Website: macys
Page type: cart
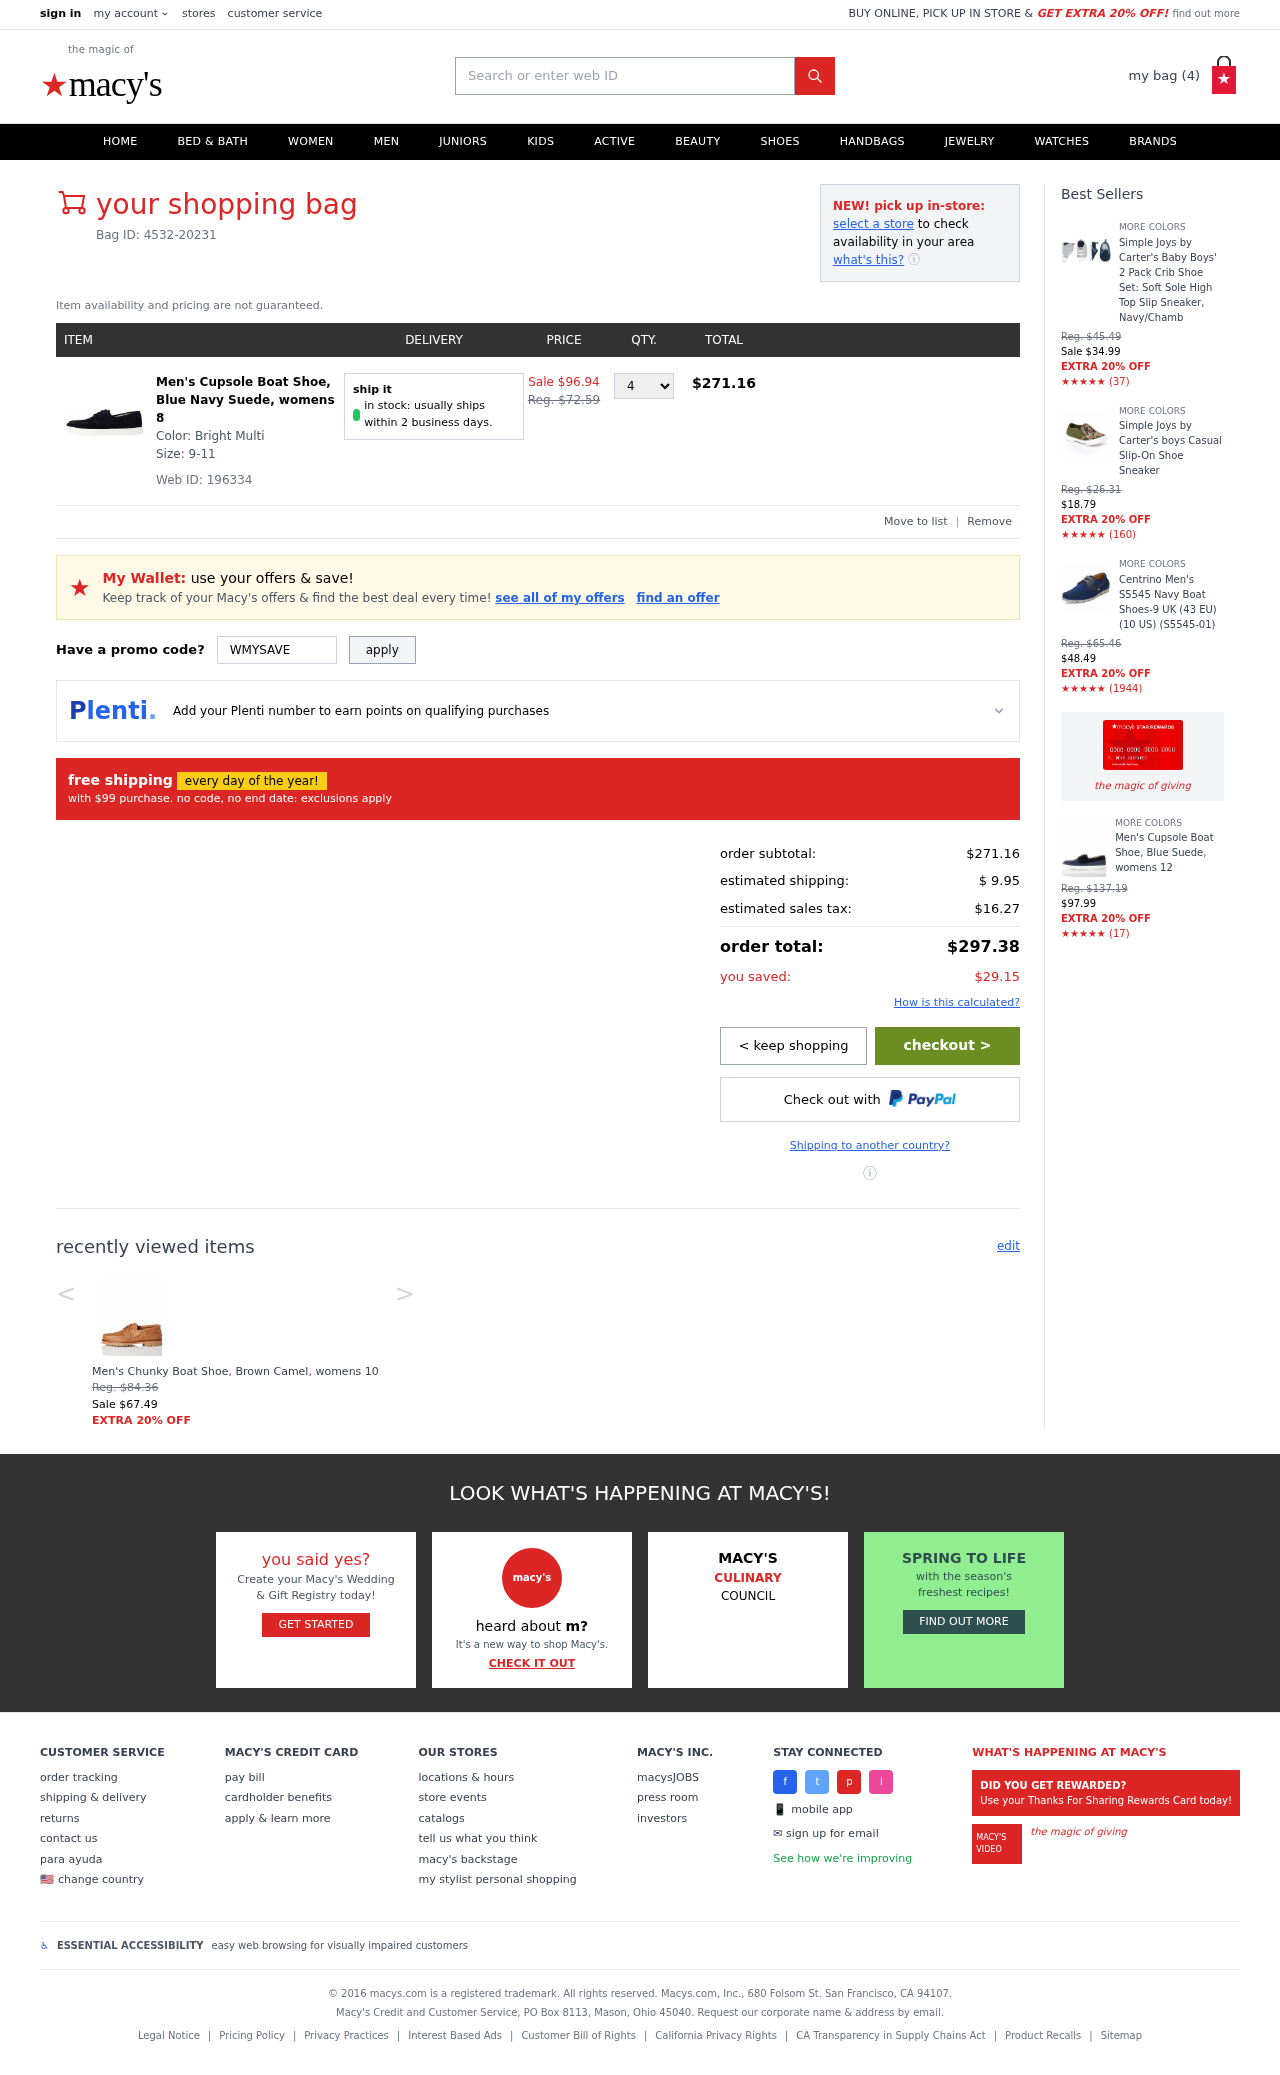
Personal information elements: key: PII_PROMO_CODE
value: WMYSAVE
Product elements: key: PRODUCT1_NAME
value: Men's Cupsole Boat Shoe, Blue Navy Suede, womens 8
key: PRODUCT1_PRICE
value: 67.79
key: PRODUCT1_QUANTITY
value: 4
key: PRODUCT2_NAME
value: Men's Chunky Boat Shoe, Brown Camel, womens 10
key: PRODUCT2_PRICE
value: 67.49
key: PRODUCT3_NAME
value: Simple Joys by Carter's Baby Boys' 2 Pack Crib Shoe Set: Soft Sole High Top Slip Sneaker, Navy/Chamb
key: PRODUCT3_NUM_RATINGS
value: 37
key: PRODUCT3_PRICE
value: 34.99
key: PRODUCT4_NAME
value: Simple Joys by Carter's boys Casual Slip-On Shoe Sneaker
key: PRODUCT4_NUM_RATINGS
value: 160
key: PRODUCT4_PRICE
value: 18.79
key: PRODUCT5_NAME
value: Centrino Men's S5545 Navy Boat Shoes-9 UK (43 EU) (10 US) (S5545-01)
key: PRODUCT5_NUM_RATINGS
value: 1944
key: PRODUCT5_PRICE
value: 48.49
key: PRODUCT6_NAME
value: Men's Cupsole Boat Shoe, Blue Suede, womens 12
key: PRODUCT6_NUM_RATINGS
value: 17
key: PRODUCT6_PRICE
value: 97.99
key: PRODUCT1_ORIGINAL_PRICE
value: Sale $96.94
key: PRODUCT1_TOTAL
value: $271.16
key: PRODUCT2_ORIGINAL_PRICE
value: Reg. $84.36
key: PRODUCT3_ORIGINAL_PRICE
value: Reg. $45.49
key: PRODUCT3_RATING
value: ★★★★★
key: PRODUCT4_ORIGINAL_PRICE
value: Reg. $26.31
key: PRODUCT4_RATING
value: ★★★★★
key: PRODUCT5_ORIGINAL_PRICE
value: Reg. $65.46
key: PRODUCT5_RATING
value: ★★★★★
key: PRODUCT6_ORIGINAL_PRICE
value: Reg. $137.19
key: PRODUCT6_RATING
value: ★★★★★
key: PRODUCT_WEB_ID
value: Web ID: 196334
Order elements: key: ORDER_NUM_ITEMS
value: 4
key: ORDER_BAG_ID
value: Bag ID: 4532-20231
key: ORDER_SUBTOTAL
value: $271.16
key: ORDER_SHIPPING_COST
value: $ 9.95
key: ORDER_TAX
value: $16.27
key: ORDER_TOTAL
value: $297.38
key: ORDER_SAVINGS
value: $29.15
Search elements: key: HEADER_SEARCH
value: Search or enter web ID